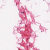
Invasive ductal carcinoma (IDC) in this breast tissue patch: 0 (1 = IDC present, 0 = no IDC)